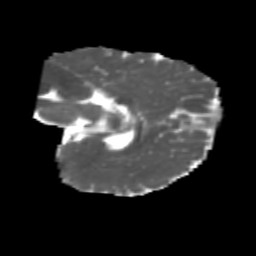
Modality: MD
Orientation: sagittal
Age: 6
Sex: male
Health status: healthy